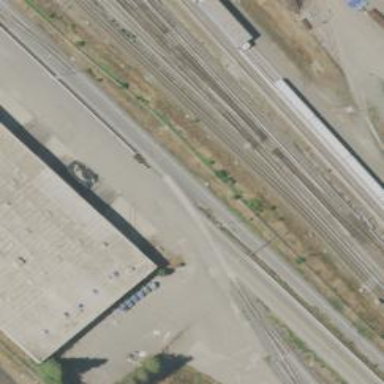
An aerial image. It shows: Electrified rail service yard.